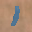
Label: 1